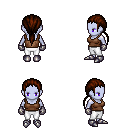
a pixel art fantasy rpg character, female body template, dark elf, purple skin, brown pirate shirt, white pants, brown ponytail hairstyle, metal gloves, metal boots, four views (front, back, left, right), 2x2 character sprite sheet, small pixel art, hard edges, no anti-aliasing